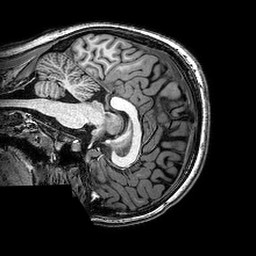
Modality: T1w
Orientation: sagittal
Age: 22
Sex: female
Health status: healthy
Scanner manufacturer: philips
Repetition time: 0.008262 s
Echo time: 0.0038 s